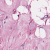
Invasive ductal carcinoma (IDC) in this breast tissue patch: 1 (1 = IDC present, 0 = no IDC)